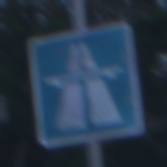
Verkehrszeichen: Autobahn
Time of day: Dawn
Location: Outdoor (Urban)
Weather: PartlyCloudy
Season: NotSpecified
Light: Natural